Field crop: maize
Growth stage: 2
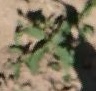
Species: atriplex